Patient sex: F
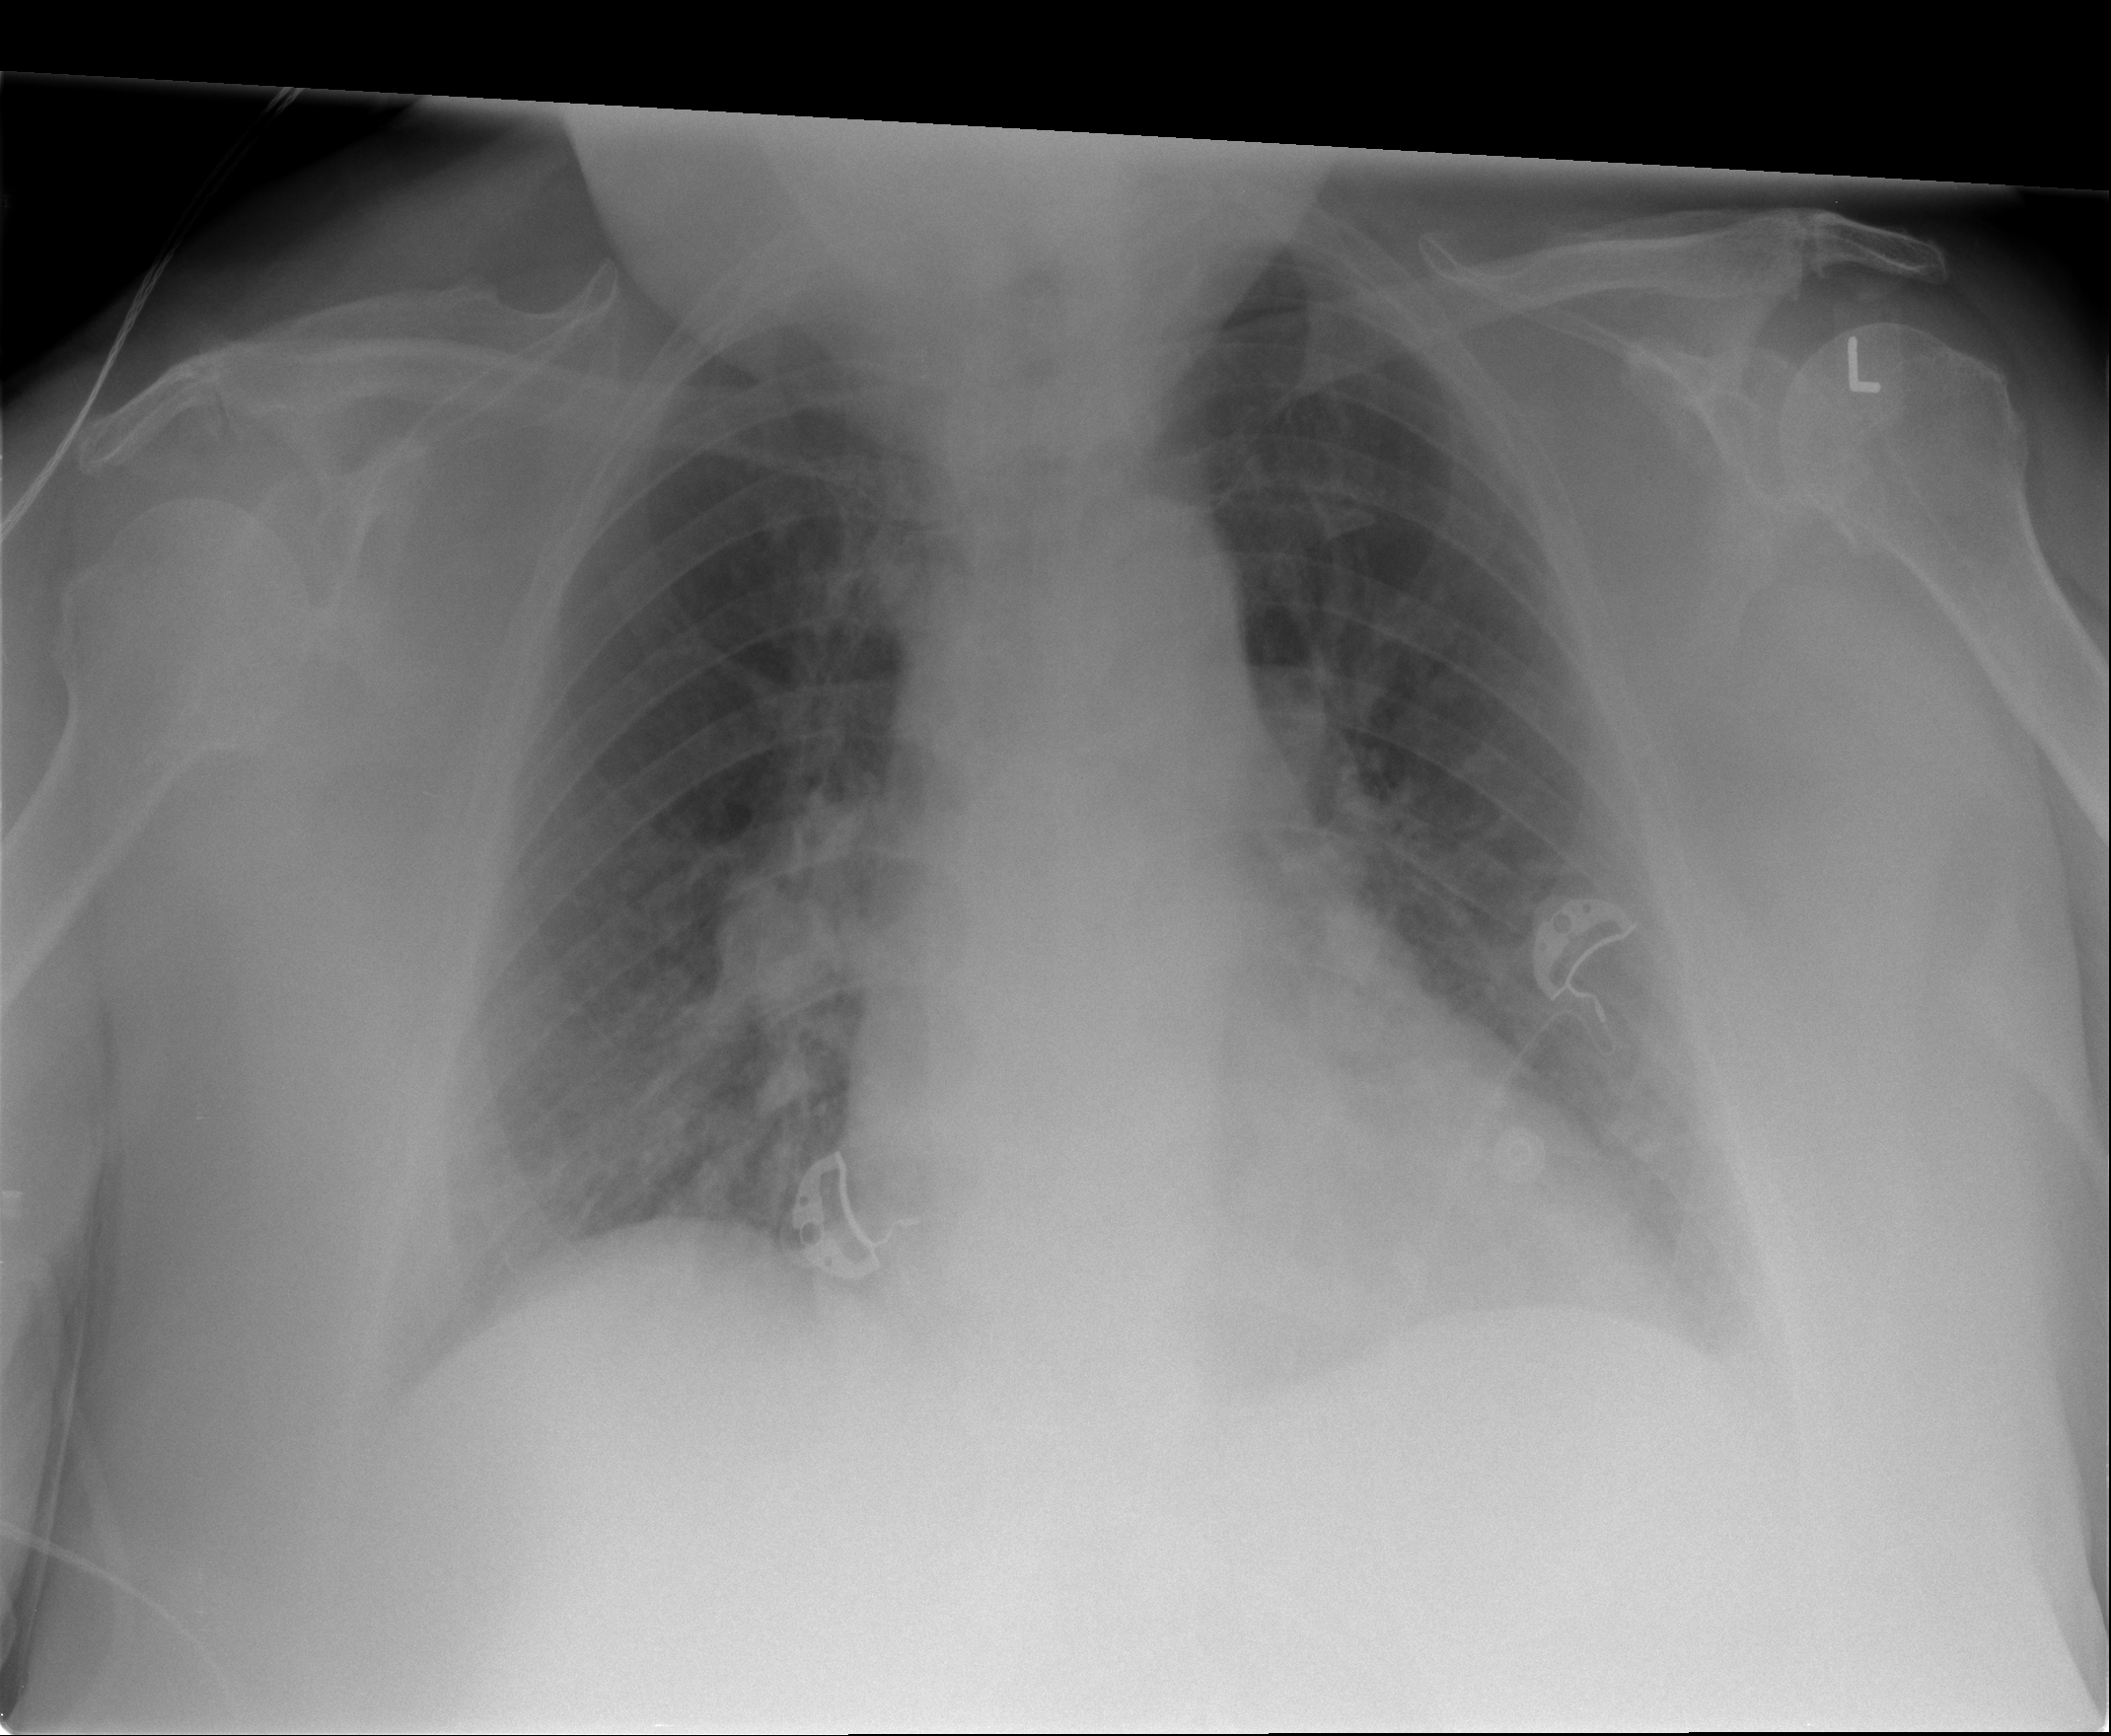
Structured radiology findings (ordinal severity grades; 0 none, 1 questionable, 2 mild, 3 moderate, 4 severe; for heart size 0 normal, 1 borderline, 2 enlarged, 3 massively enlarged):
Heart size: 2
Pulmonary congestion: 1
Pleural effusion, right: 1
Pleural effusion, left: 1
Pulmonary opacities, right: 2
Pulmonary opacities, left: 2
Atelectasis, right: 0
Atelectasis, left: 0